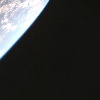
Label: space